Question: I'm developing a PHP application written using the <URL> 4.1 framework. So far I only have a few MySQL queries per page, many of them are cached using the 'Cache' class where possible, using a Redis server.
Currently I'm developing locally with an internal (but not 'localhost') MySQL database, using Apache 2.2.24 and PHP 5.4.17.
Using Chromes Developer Tools, I'm checking the tab to see how long the page is taking to load etc, but I'm seeing some weird results. The page spends a long time waiting for the content to be served, as you can see below:

As you can see, the page takes 682ms waiting for the content to be sent back to the browser. Is there anyway that I can improve this? Why does Laravel has such a big overhead?
Apart from a custom Facade that we use to make using Entypo easier, there are no extra packages except the defaults that come with Laravel.
Does anybody know how this can be improved?
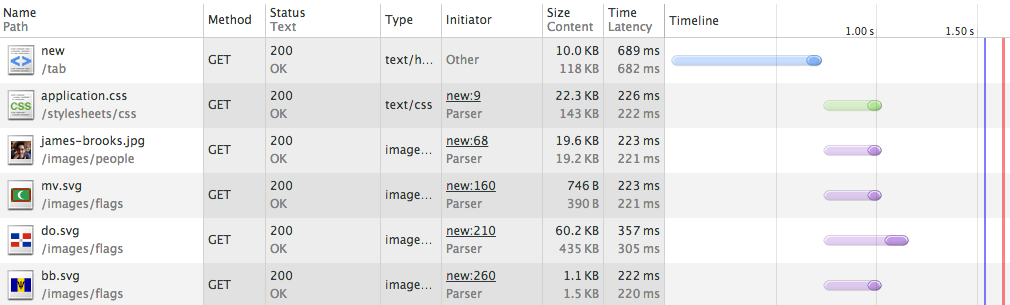
Answer: If I were you I would install the <URL> package from Composer. Clockwork gives you a timeline where you can see what it is that takes so long, plus a database query tab where you can see how long time each query takes to load.

Happy hunting (: